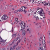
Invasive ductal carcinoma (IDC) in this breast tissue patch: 1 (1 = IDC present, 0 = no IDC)